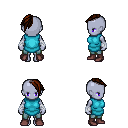
a pixel art fantasy rpg character, female body template, dark elf, purple skin, teal tunic, teal pants, brown long mohawk hairstyle, white cloth bandages, maroon shoes, four views (front, back, left, right), 2x2 character sprite sheet, small pixel art, hard edges, no anti-aliasing